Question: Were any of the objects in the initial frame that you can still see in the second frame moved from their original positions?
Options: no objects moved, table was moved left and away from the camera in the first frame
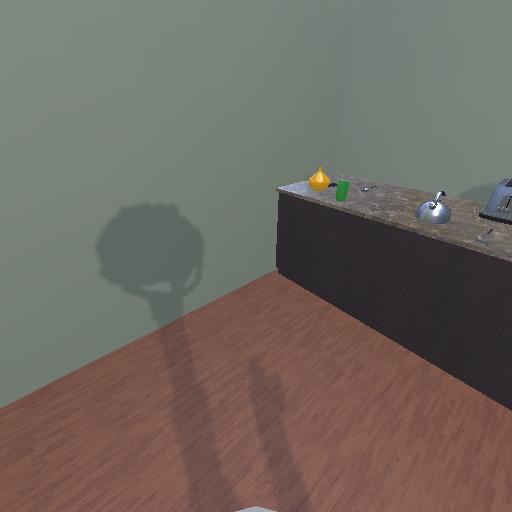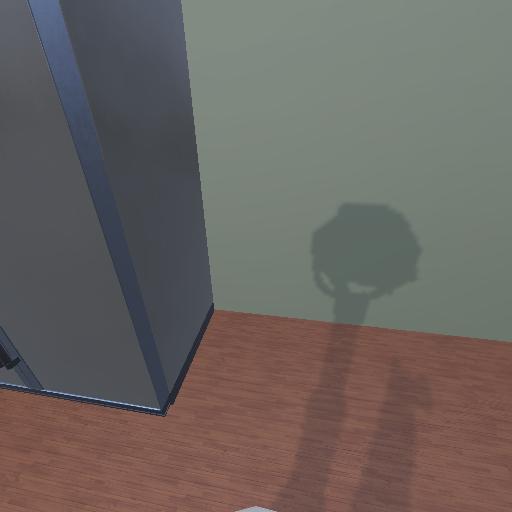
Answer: no objects moved